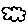
Label: cloud